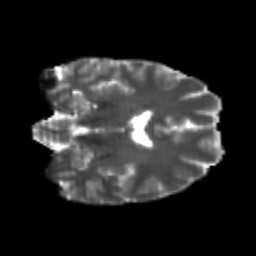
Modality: T2w
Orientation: coronal
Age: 24
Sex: male
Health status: healthy
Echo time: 0.074 s